Question: I planning to load PDF files into it, but I can't save those to disk. PDFs exist only as byte arrays in my program.
For text data I can use something like this:
'''
webBrowser1.DocumentText = "<html>page content</html>";
'''
But PDF is not text, so I need some other way, but can't find any.
I tried this:
'''
byte[] file_content = File.ReadAllBytes("C:\Users\Metafalica\Documents\DatabaseSQLLanguageRzheutskaya.pdf");
MemoryStream ms = new MemoryStream(file_content);
ms.Flush();
ms.Position = 0;
webBrowser1.DocumentStream = ms;
'''
But getting this:

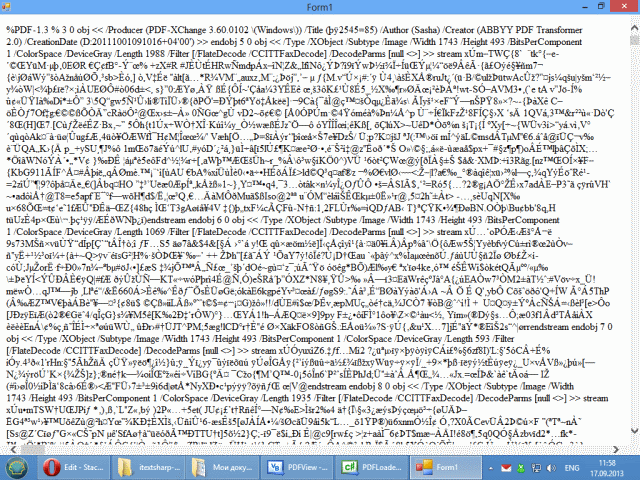
Answer: It's not possible to load and render a PDF via 'webBrowser.DocumentStream'. What happens behind the scene is that an instance of <URL>, but not a PDF. On the other hand, when 'webBrowser.Navigate' is used, an instance of Adobe Acrobat Reader PDF Document gets created, rather than MSHTML.